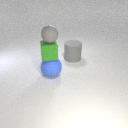
small green rubber cube below small gray rubber sphere